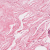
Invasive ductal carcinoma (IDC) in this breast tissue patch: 0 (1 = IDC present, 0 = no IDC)